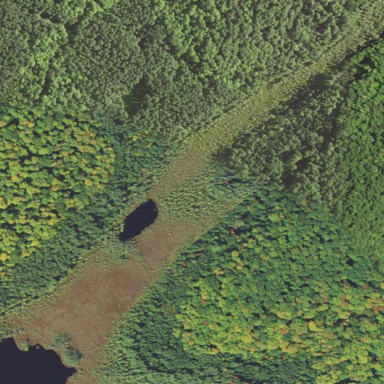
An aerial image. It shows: Bog wetland area.